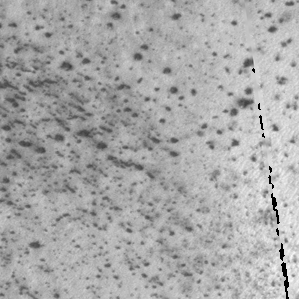
Label: frost